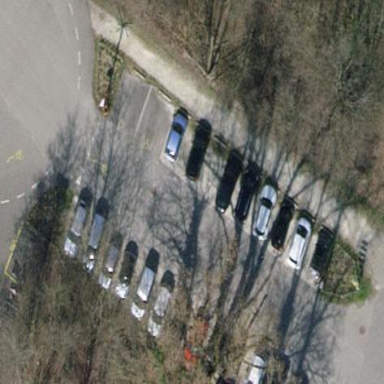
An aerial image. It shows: Parking available on the street side.